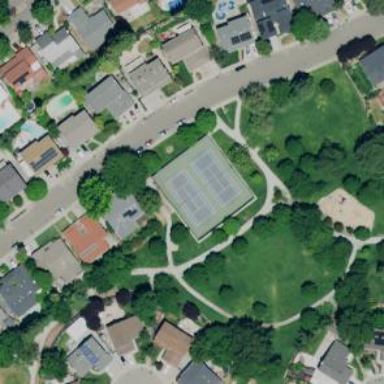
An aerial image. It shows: Tennis court on pitch designated for leisure land.